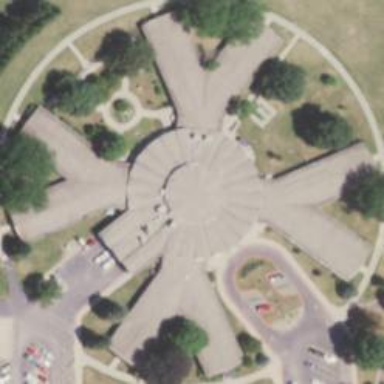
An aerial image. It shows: Building that serves as nursing home.